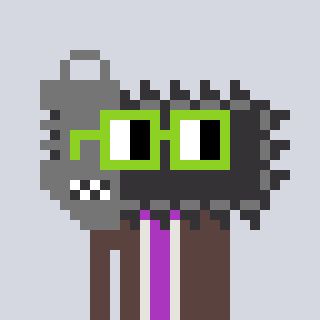
a pixel art character with square light green glasses, a chainsaw-shaped head and a darkbrown-colored body on a cool background